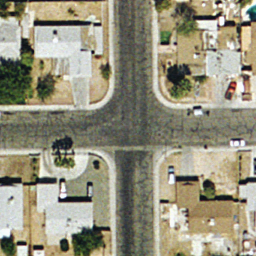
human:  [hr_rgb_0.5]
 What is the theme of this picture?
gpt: intersection

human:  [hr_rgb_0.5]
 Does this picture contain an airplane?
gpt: no

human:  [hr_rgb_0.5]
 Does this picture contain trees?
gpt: yes

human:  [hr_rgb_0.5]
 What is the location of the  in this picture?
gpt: i cannot see it